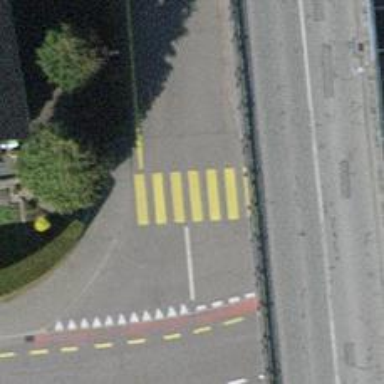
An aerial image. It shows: Uncontrolled road crossing.